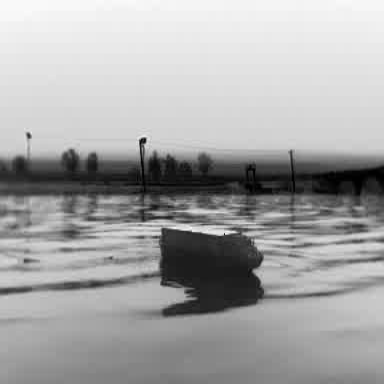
There is a fishing_boat in the infrared image.